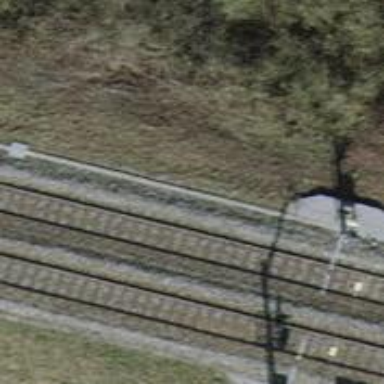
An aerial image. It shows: Railway signal.